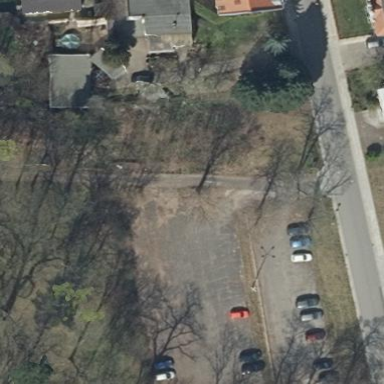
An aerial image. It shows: Parking area with surface.